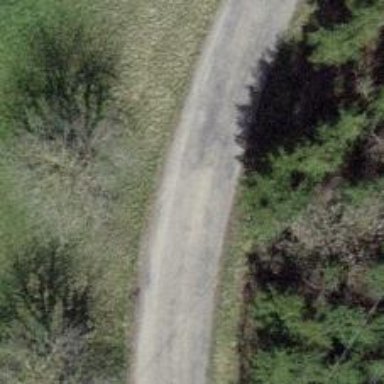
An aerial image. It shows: Unclassified road.